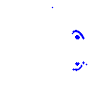
Particle: pion